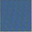
Piece: xx